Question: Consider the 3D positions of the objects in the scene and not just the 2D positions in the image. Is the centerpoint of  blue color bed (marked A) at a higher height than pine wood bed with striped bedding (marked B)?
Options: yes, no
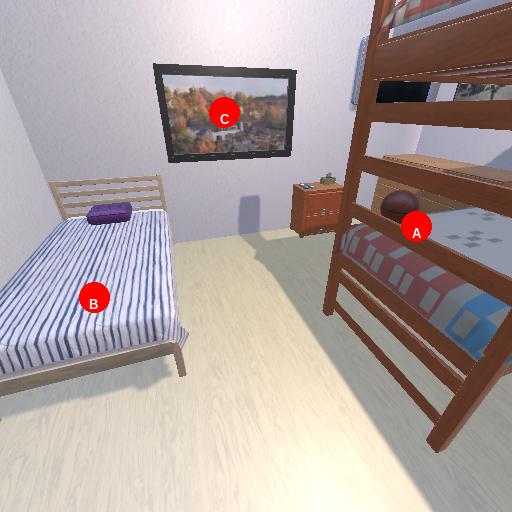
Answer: yes